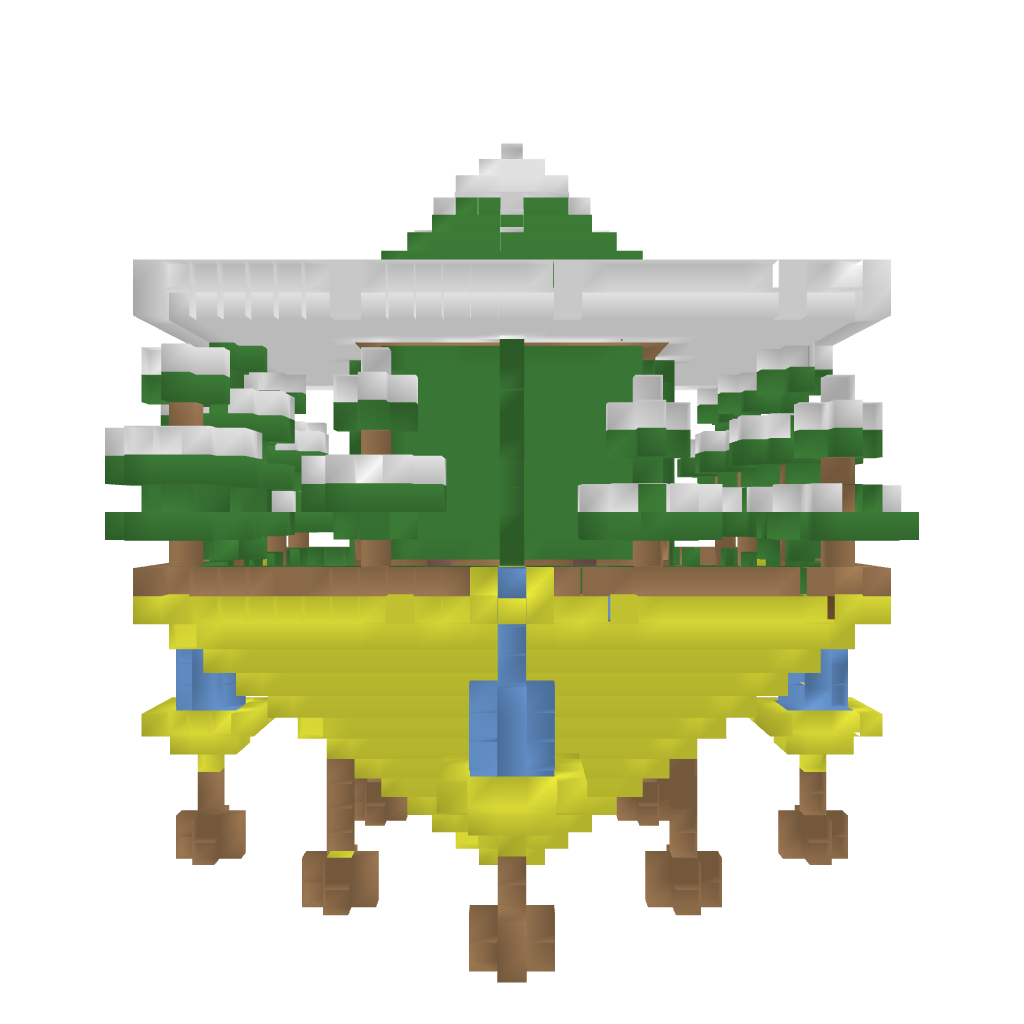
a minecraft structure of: Inverted Pyramid Nature Shrine high quality